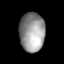
Tissue: lung
Cell type: Myeloid cells
Senescence score: 0.5631
Nuclear area (px): 961
Mean DAPI intensity: 150.032